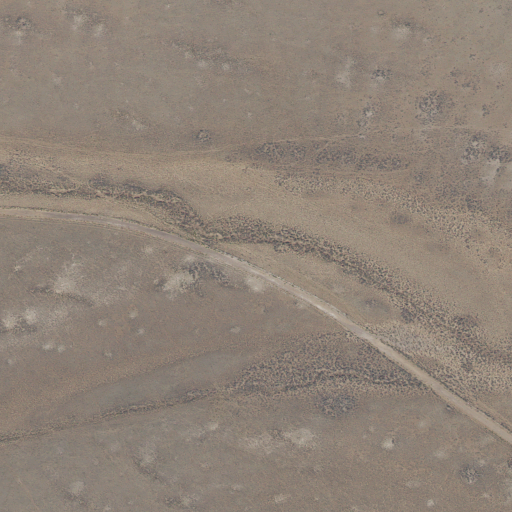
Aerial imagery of plain(s) in Utah named Sage Flat containing shrub, low intensity development, and open development